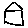
Label: house